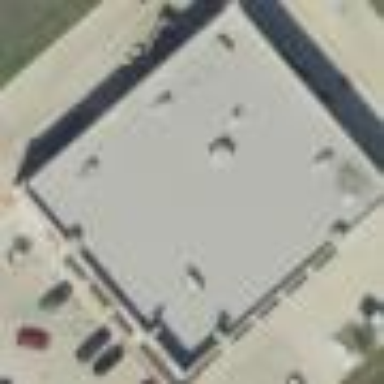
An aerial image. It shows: Retail building.